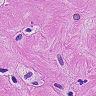
Metastatic tissue present: yes